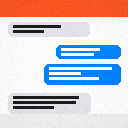
Screen state: on